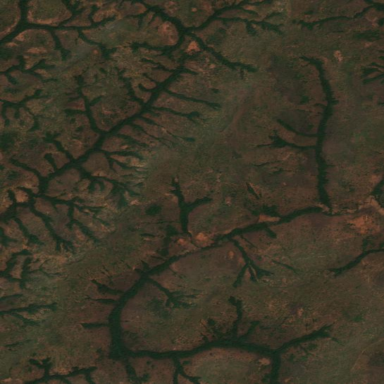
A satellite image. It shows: Forest area.